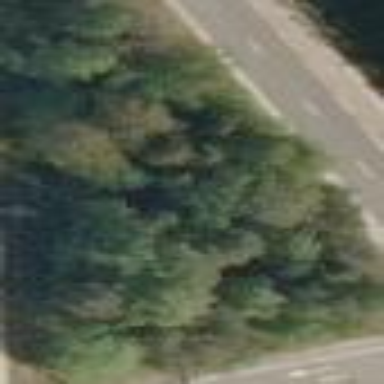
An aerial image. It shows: Mixed woodland with various types of leaves.